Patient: sex F, age 61
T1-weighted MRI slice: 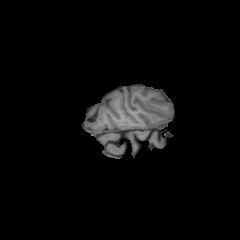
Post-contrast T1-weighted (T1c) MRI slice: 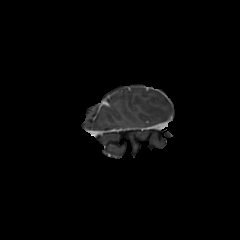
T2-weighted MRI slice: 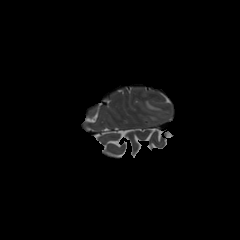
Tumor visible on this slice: yes
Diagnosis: Glioblastoma, IDH-wildtype
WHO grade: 4